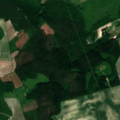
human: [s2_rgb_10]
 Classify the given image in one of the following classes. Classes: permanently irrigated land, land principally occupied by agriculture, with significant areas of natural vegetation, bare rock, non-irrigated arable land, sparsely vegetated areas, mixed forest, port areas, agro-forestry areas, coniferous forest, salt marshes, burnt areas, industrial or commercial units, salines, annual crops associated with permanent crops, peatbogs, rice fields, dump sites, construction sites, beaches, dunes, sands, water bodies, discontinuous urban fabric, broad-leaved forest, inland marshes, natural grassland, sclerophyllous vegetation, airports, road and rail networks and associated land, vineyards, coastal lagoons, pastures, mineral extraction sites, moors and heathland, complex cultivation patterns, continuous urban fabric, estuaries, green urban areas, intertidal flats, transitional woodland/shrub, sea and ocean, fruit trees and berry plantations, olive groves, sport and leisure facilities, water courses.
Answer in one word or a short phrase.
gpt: non-irrigated arable land, land principally occupied by agriculture, with significant areas of natural vegetation, broad-leaved forest, coniferous forest, mixed forest